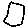
Label: square